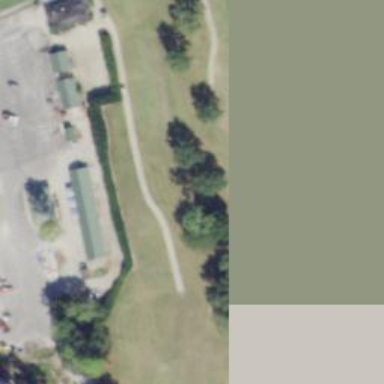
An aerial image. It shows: Path designated for golf carts.